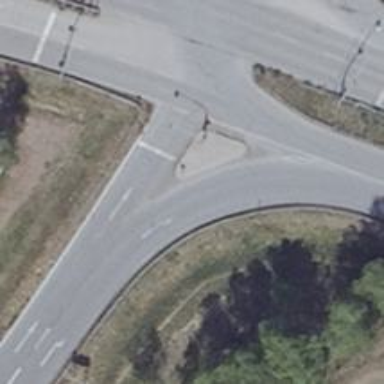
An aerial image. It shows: Road with traffic signals for signaling.